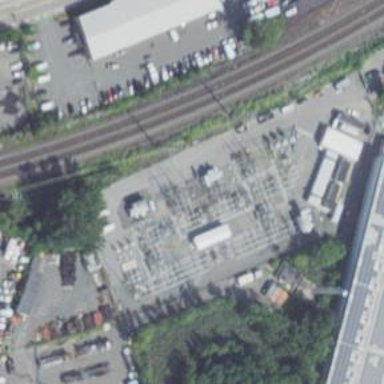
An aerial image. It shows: Switch used for power control.